Question: I am trying to do a bar graph using altair package in python. I have used the below code and got the output as below
'''
alt.Chart(final1,title="Avg salary for IT Project Manager I in each company ").mark_bar(size=20).encode(
alt.X("company:N", sort="-y"),
alt.Y("average(salary)"),
color=alt.condition(
alt.datum.company == 'Celerity',
alt.value('orange'),
alt.value('steelblue')
)
).properties(width=800)
'''

Could any one help me in limiting it to only top 10 companies as the graph looks odd as i took all the companies. I tries to find a solution online but couldn't find any. Thanks in advance
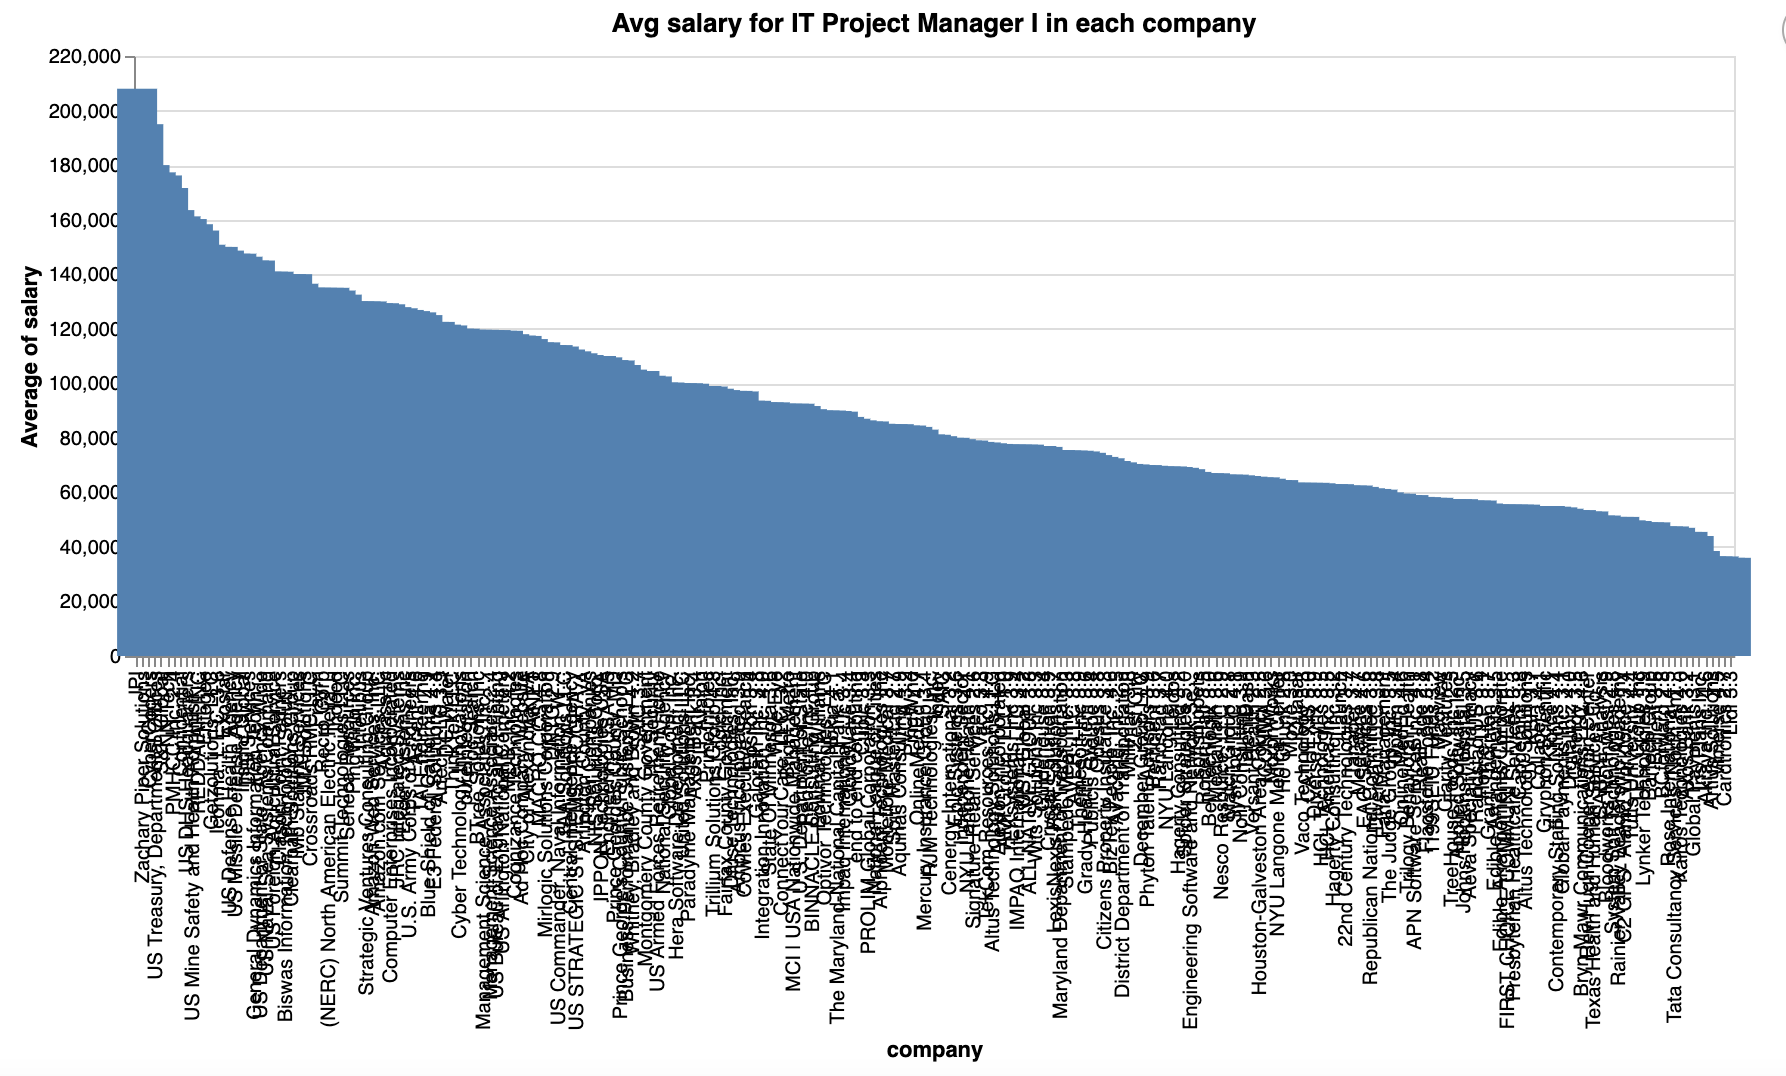
Answer: I have used added this property in the end and it worked for me. Thank you all for the help
'''
.transform_window(
rank='rank(salary)',
sort=[alt.SortField('salary', order='descending')]
).transform_filter(
(alt.datum.rank < 30)
).properties(width=400, height=300)
'''